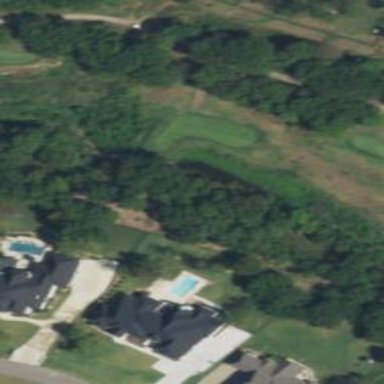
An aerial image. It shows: Picturesque scene of golf course with lateral water hazard.